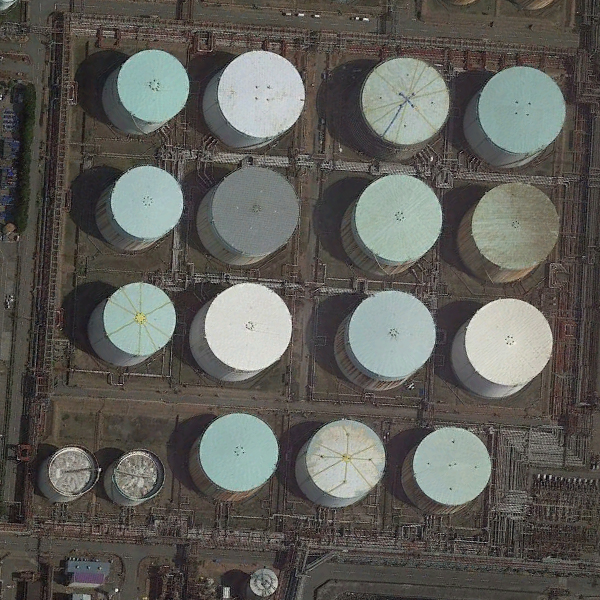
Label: StorageTanks